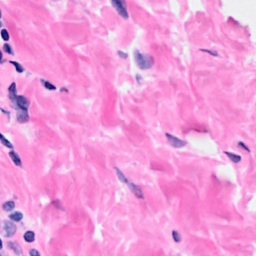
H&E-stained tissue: Breast